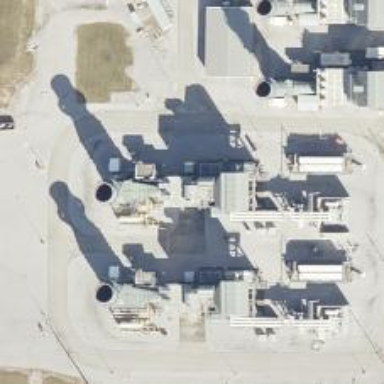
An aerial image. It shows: Gas turbine generator.